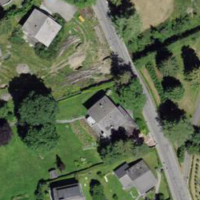
EUNIS habitat code: 44
Species observed at this site:
Araneus diadematus